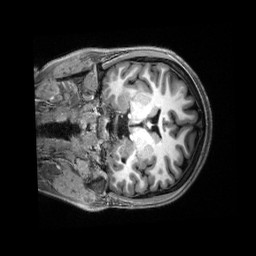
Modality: T1w
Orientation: coronal
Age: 28
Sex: female
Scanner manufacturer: siemens
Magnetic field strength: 3 T
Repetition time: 2.5 s
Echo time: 0.00222 s